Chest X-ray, PA view. Patient: 51 years old, sex F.
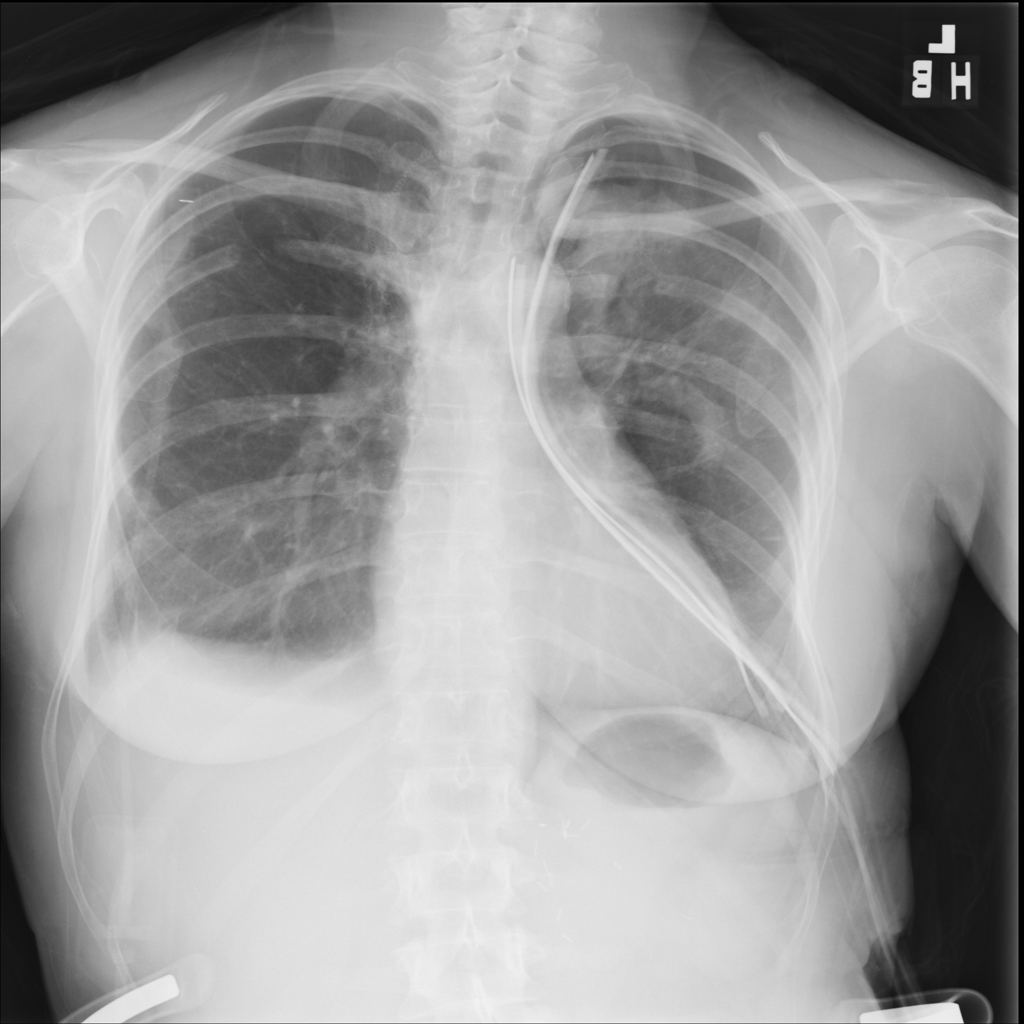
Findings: Effusion, Pleural_Thickening, Pneumothorax